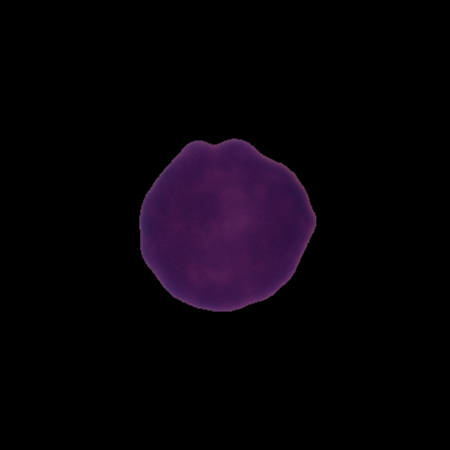
Label: healthy